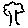
Label: tree